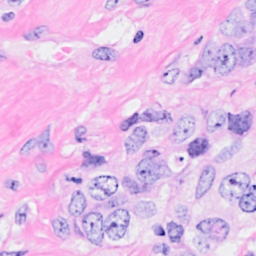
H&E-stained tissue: Breast